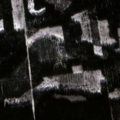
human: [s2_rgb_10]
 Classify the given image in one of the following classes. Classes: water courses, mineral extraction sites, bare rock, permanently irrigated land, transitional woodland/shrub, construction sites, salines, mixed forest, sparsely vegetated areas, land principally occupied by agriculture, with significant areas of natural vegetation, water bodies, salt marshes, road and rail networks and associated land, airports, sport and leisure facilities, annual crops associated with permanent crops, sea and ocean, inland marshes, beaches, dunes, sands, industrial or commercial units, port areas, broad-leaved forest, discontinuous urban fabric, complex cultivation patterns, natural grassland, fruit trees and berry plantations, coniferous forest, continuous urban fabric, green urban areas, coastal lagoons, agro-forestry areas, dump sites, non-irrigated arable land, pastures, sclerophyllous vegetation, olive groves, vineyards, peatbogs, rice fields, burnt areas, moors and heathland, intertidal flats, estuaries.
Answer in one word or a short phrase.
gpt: coniferous forest, mixed forest, transitional woodland/shrub